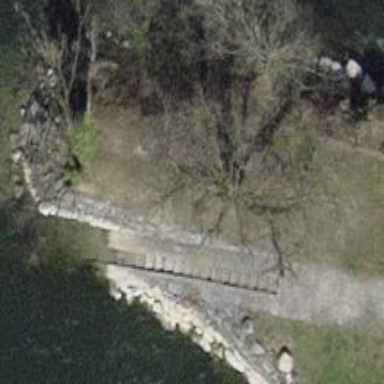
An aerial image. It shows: Concrete slipway for whitewater activities.